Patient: sex F, age 82
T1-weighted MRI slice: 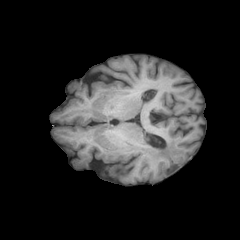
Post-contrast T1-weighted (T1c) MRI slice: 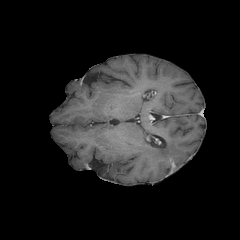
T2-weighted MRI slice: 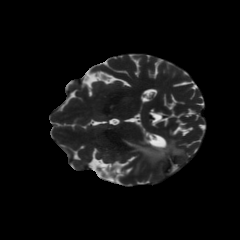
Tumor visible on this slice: yes
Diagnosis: Glioblastoma, IDH-wildtype
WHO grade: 4